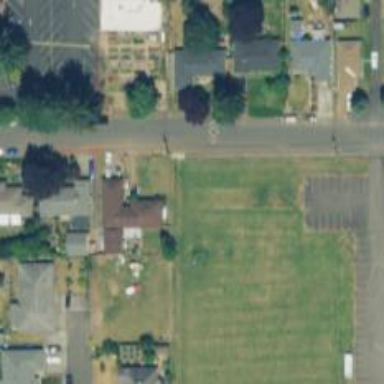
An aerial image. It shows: Residential road with sidewalk on the left.